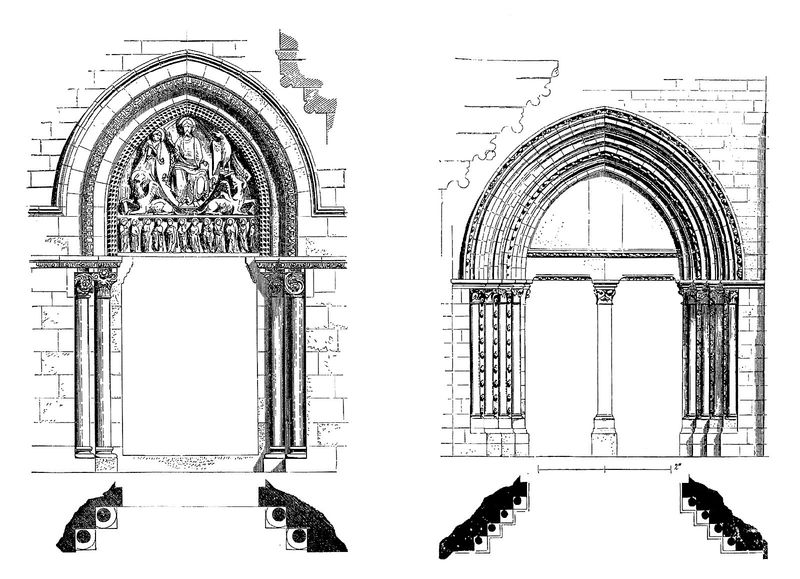
Titel: Typenvergleich Portale 12. Jhd. in Nevers (Saint-Genest), L’Isle-Adam (Nesles-la-Vallée)
Standort: L’Isle-Adam (EU - F)
Schlagwörter: menschen, skizze, säule, säulen, tür, zeichnung, tiere, kirche, gotik, relief, bogen, fassade, pilaster, figuren, romantik, treppe, treppen, innenansicht, stufen, tor, eingang, kreuz, entwurf, rom, portal, gotisch, spitzbogen, jesus, vorderansicht, plan, basilika, aufriss, tympanon, mandorla, apostel, kotik, heiligengruppe